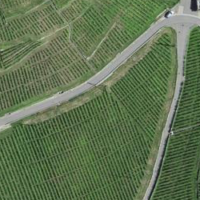
EUNIS habitat code: 40
Species observed at this site:
Lepidium draba